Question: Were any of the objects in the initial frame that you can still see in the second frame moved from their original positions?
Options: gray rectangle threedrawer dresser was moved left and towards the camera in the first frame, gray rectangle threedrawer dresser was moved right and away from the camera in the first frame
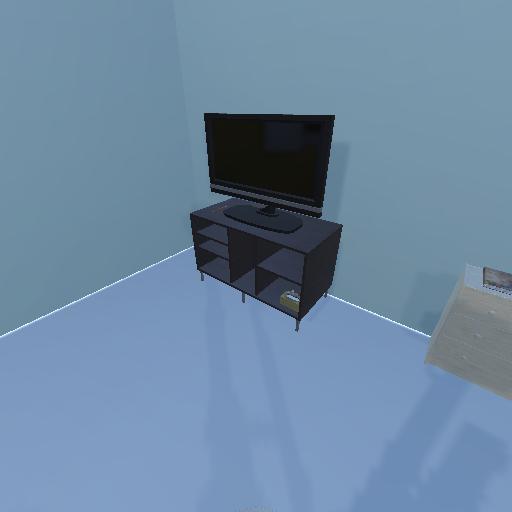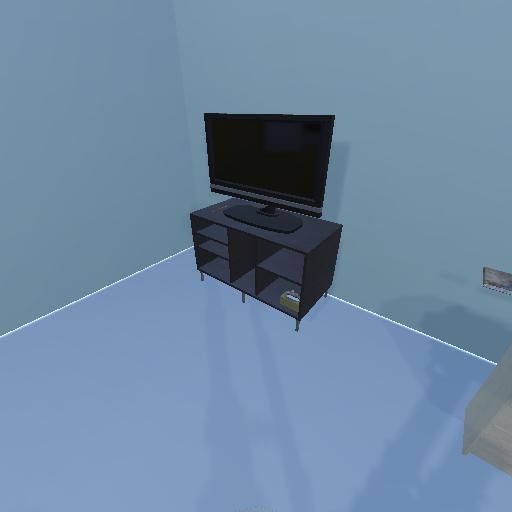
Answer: gray rectangle threedrawer dresser was moved left and towards the camera in the first frame